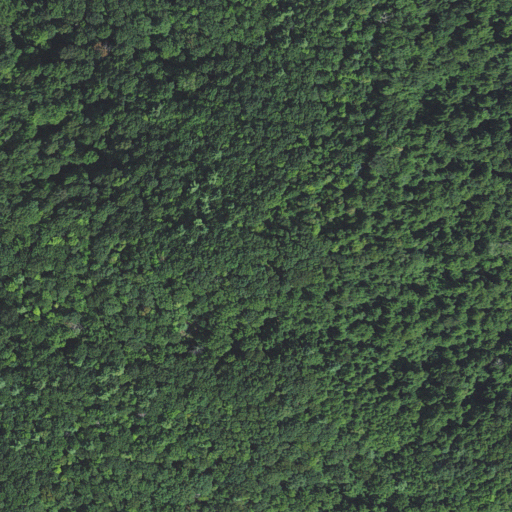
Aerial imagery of mountain in North Carolina named Joe White Mountain containing deciduous forest and mixed forest